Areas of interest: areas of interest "Educational"
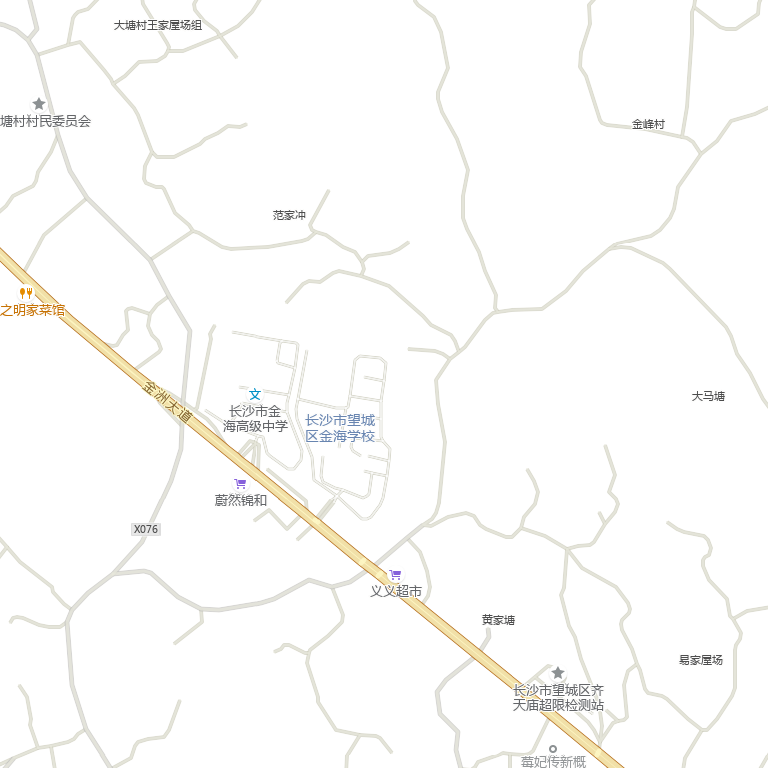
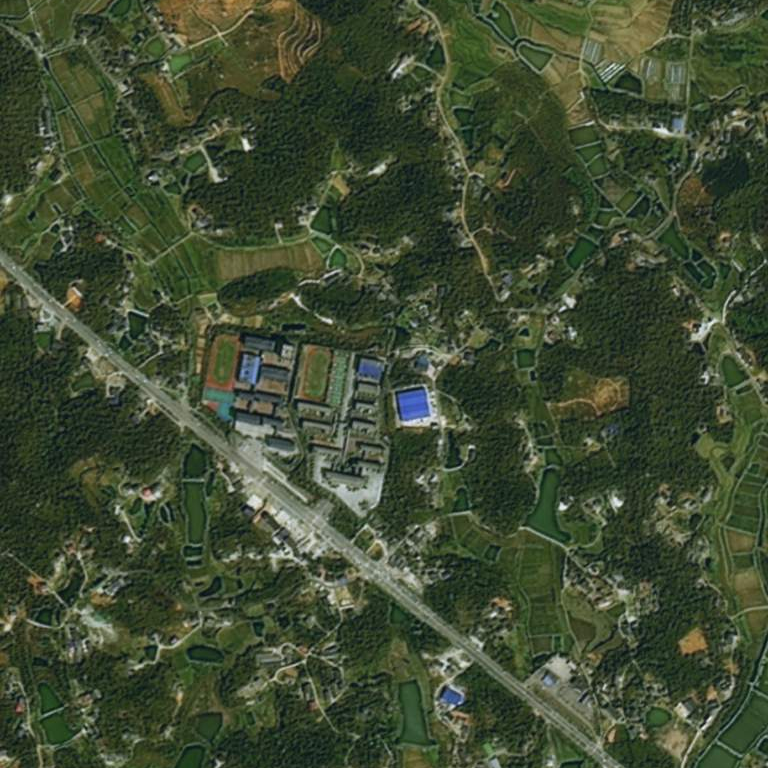